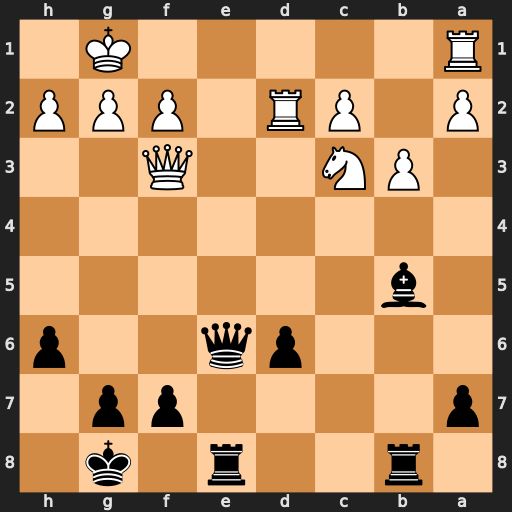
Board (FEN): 1r2r1k1/p4pp1/3pq2p/1b6/8/1PN2Q2/P1PR1PPP/R5K1
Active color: b
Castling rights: -
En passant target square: -
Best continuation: Qe1+ Rxe1 Rxe1#